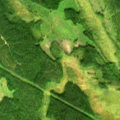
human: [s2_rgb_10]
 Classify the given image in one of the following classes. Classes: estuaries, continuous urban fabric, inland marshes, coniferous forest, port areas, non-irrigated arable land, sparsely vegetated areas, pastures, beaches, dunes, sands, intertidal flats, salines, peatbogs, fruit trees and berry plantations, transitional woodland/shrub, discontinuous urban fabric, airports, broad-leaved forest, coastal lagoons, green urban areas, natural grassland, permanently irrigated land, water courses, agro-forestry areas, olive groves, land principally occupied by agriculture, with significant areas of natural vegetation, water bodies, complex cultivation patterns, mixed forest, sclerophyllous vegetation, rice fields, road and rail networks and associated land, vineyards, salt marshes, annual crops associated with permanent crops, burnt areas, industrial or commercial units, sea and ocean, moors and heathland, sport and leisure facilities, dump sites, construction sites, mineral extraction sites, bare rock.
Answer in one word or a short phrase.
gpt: coniferous forest, mixed forest, transitional woodland/shrub, peatbogs